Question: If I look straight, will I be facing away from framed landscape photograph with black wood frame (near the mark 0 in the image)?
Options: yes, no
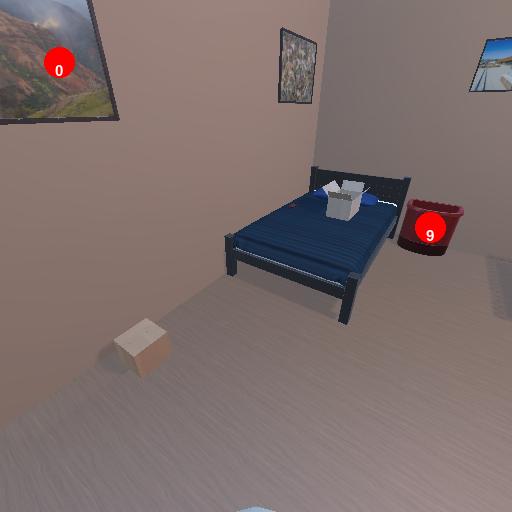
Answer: yes